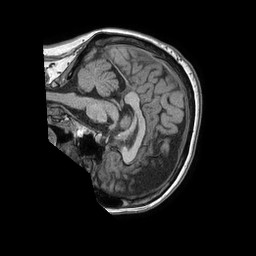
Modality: T1w
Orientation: sagittal
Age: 61
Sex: female
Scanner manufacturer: philips
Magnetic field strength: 1.5 T
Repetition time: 0.007782 s
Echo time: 0.003566 s